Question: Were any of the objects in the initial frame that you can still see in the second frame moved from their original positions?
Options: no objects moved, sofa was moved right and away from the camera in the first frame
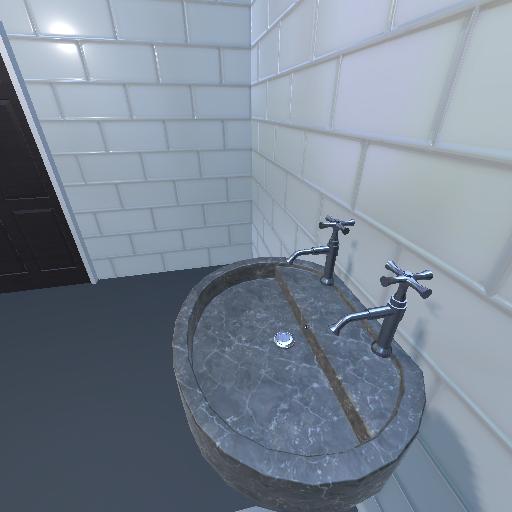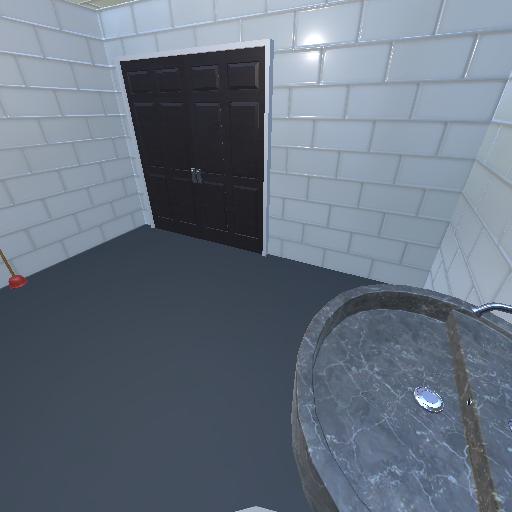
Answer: no objects moved